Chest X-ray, PA view. Patient: 69 years old, sex F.
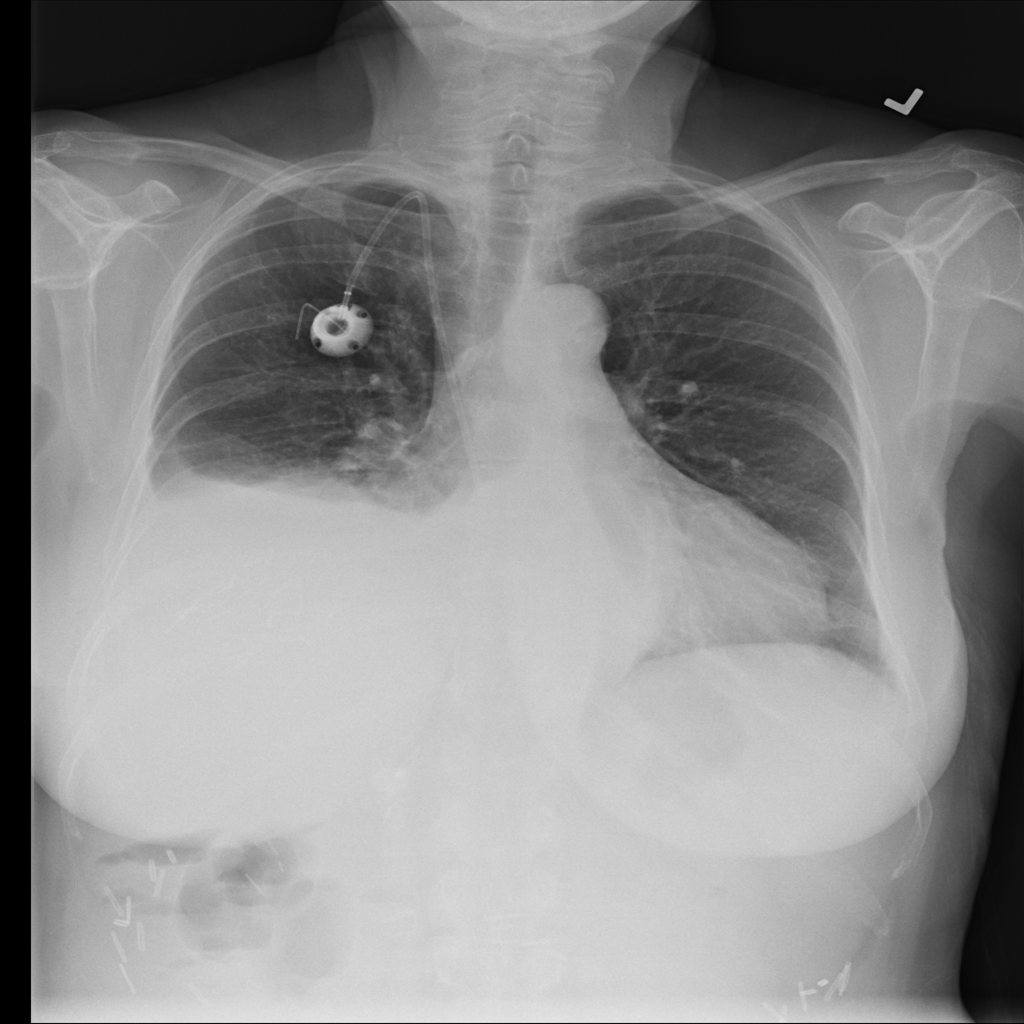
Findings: Cardiomegaly, Effusion